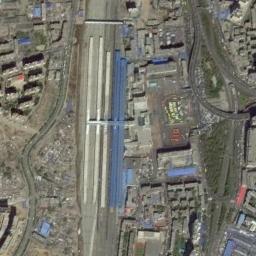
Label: railway_station